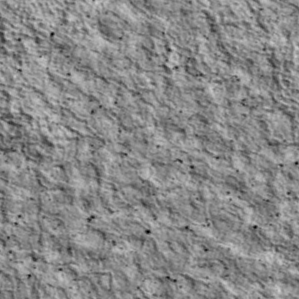
Label: non_frost